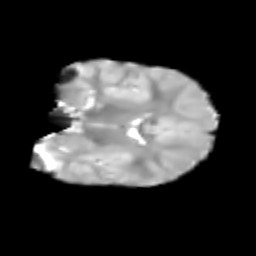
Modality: T2w
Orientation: coronal
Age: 6
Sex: male
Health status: healthy